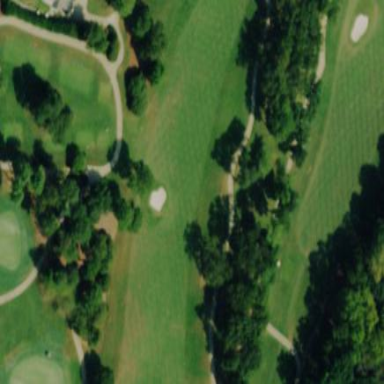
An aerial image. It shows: Golf fairway in the image.